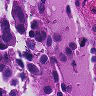
Metastatic tissue present: yes